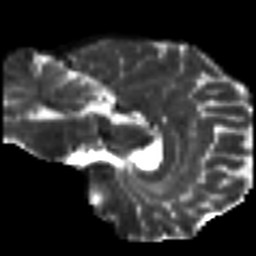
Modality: T2w
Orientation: sagittal
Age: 43
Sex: male
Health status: ill
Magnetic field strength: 3 T
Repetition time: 8.4 s
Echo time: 0.0926 s